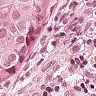
Metastatic tissue present: yes